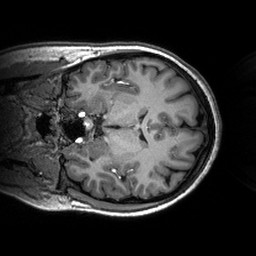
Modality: T1w
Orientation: coronal
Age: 21
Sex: female
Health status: healthy
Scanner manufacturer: siemens
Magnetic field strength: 3 T
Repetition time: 2.53 s
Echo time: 0.00288 s